Question: I thought I was able to do the following computation myself using R matrices, but I was wrong. Based on a larger version of the matrix below, I would like to calculate the following formula

The result are simply squared differences among the rows of the matrix divided by the variance of the columns, all eventually divided by 9, which is the nr of matrix columns. The result of this calculation would be a square matrix of weighted disances among the matrix rows.
'''
structure(c(4.36, 4.44, 4.04, 4.49, 4.09, 4.46, 3.81, 4.44, 3.4,
3.09, 3.31, 3.7, 4.28, 4.62, 4.2, 4.05, 4.28, 3.72, 3.66, 4.49,
4.17, 4.85, 5.18, 4.26, 4.29, 4.3, 3.83, 4.38, 4.74, 4.95, 5.33,
4.82, 4.39, 5.16, 3.6, 4.58), .Dim = c(4L, 9L), .Dimnames = list(
c("Australia", "Austria", "Brazil", "Canada"), c("Performance.Orientation",
"Future.Orientation", "Gender.Egalitarianism", "Assertiveness",
"Humane.orientation", "in.group.collectivism", "institutional.collectivism",
"power.concentration.decentralization..power.distance.",
"uncertainty.avoidance")))
'''
I really appreciate any help I can get because I wouldn't know how to solve this.
Many thanks in advance!
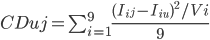
Answer: You can use the 'dist' function here. First divide each column by its standard deviation to do the scaling you want.
'''
mat2<-apply(mat,2,function(x)x/sd(x))
x<-dist(mat2)^2/9
x
# Australia Austria Brazil
# Austria <PHONE>
# Brazil 2.<PHONE> 2.<PHONE>
# Canada <PHONE> <PHONE> 3.<PHONE>
'''
To recover an ordinary matrix:
'''
as.matrix(x)
# Australia Austria Brazil Canada
# Australia <PHONE> 1.220183873 2.243809724 <PHONE>
# Austria <PHONE> 0.000000000 2.675338562 <PHONE>
# Brazil 2.<PHONE> 2.675338562 0.000000000 3.<PHONE>
# Canada <PHONE> 1.959170778 3.389696456 <PHONE>
'''